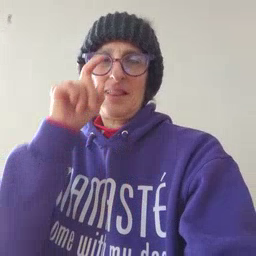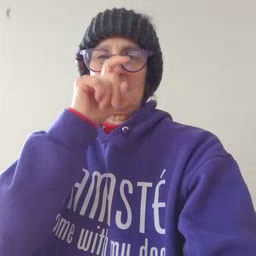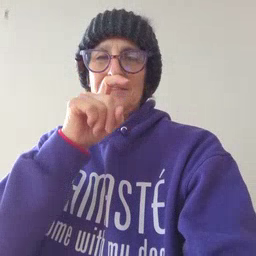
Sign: closet